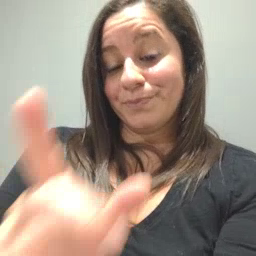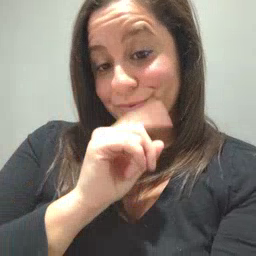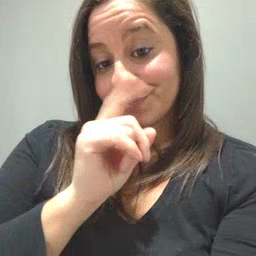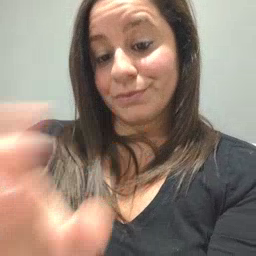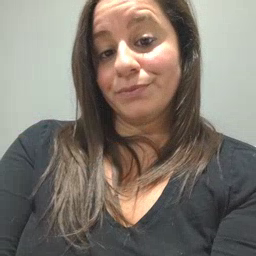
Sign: mouse